Field crop: maize
Growth stage: 2
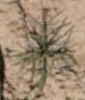
Species: salsola